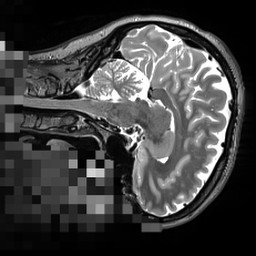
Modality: T2w
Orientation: sagittal
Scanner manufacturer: siemens
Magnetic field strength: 3 T
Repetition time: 3.2 s
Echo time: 0.564 s